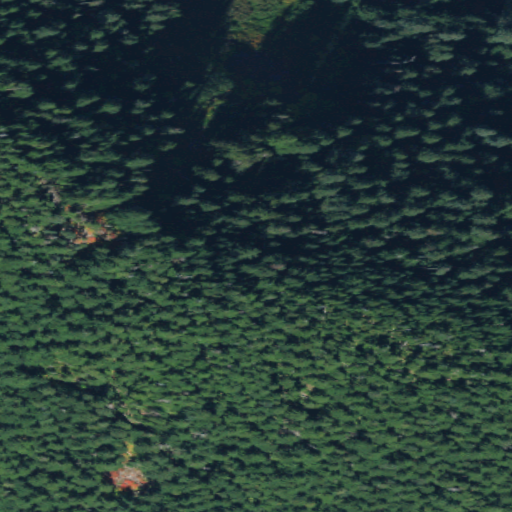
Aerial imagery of ridge(s) in Washington named Klapatche Ridge containing only evergreen forest